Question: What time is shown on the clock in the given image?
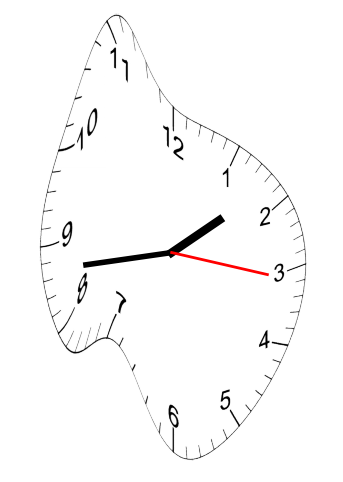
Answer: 01:43:16